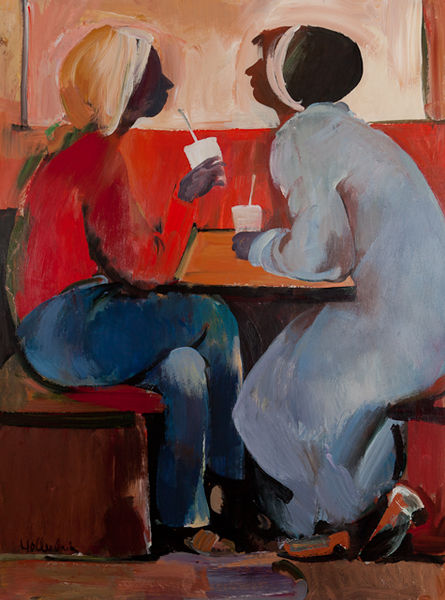
Titel: Two Girls with Soft Drinks, Two Girls with Soft Drinks
Künstler: Serge Hollerbach
Standort: Amherst (Massachusetts, USA)
Institution: Mead Art Museum, Amherst College
Schlagwörter: blau, blue, hat, people, red, window, women, bench, black, conversation, dress, hair, meeting, modern, seat, sitting, table, talking, woman, african, man, girl, boy, brush strokes, color, impressionism, hats, abstract, menschen, rot, schwarz, matisse, pants, shoes, thinking, farben, simple, shirt, drink, african american, drinking, bunt, trinken, meal, malerei, relax, cafe, slaves, fauvism, seating, lunch, drinks, civil rights, booth, confined, straws, counter, diner, drinlk, drinl, kaffee, schwars, laenglich, gespraech